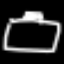
Label: pencil